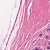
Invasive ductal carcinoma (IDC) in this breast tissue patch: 0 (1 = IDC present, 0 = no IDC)